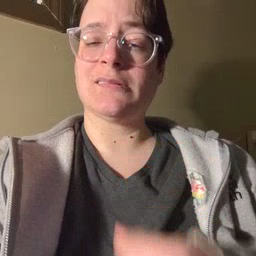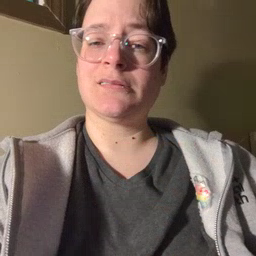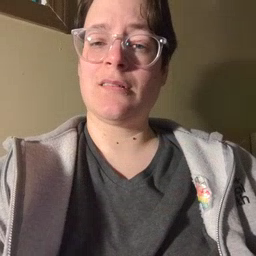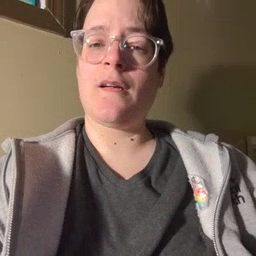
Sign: white